Question: This my problem. Please help me with this.
I can't add device using genymotion. I don't know why.

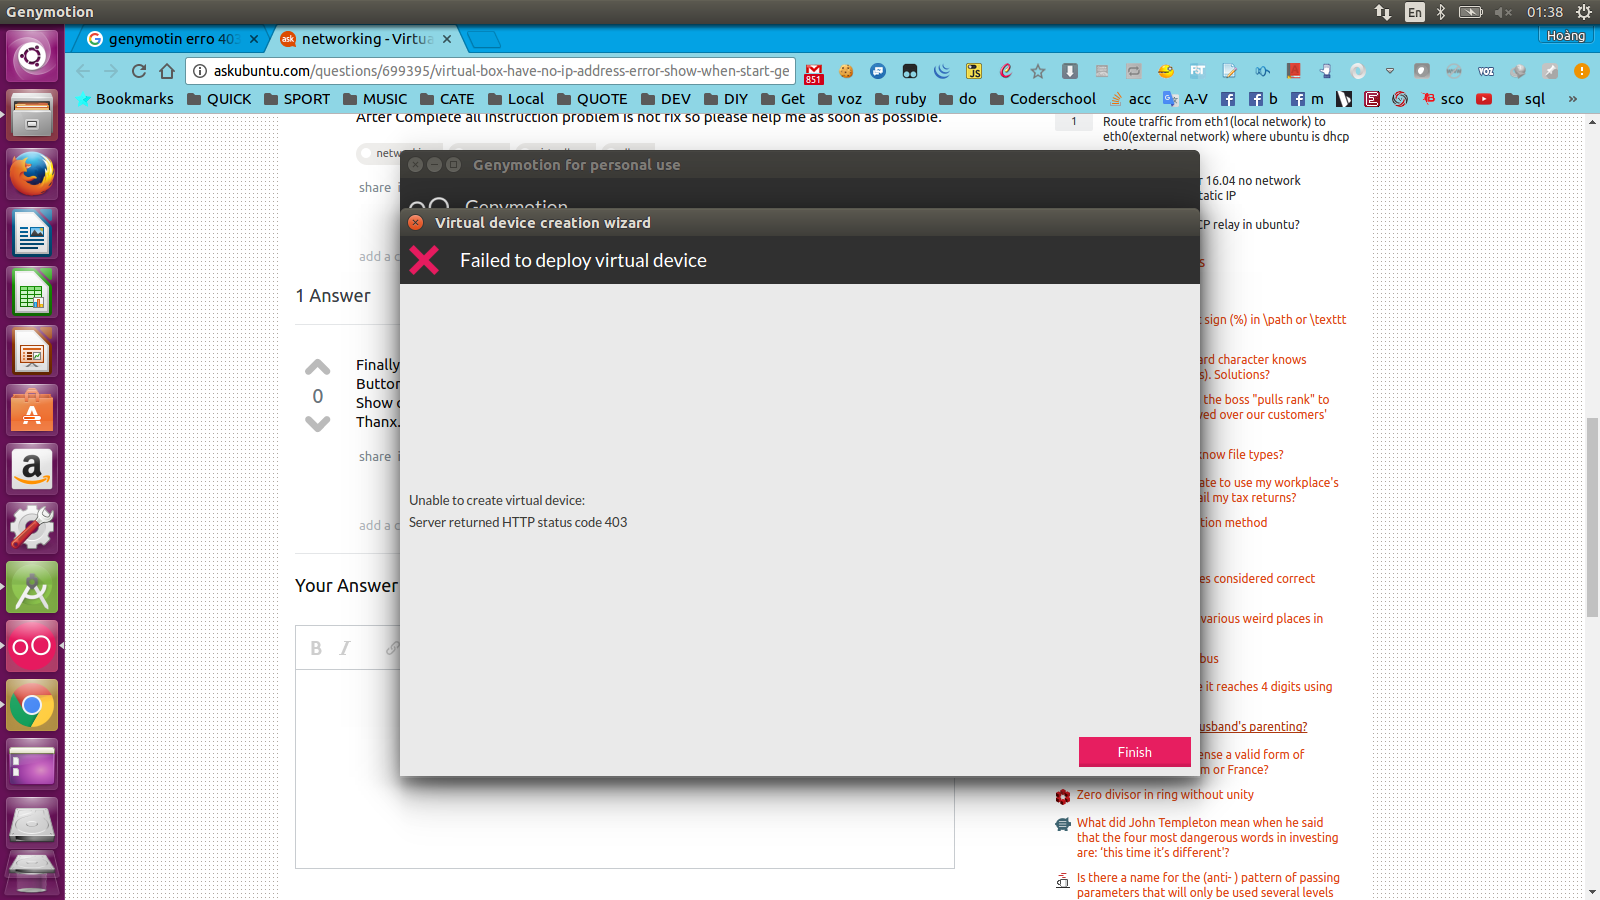
Answer: You try other network and it ok